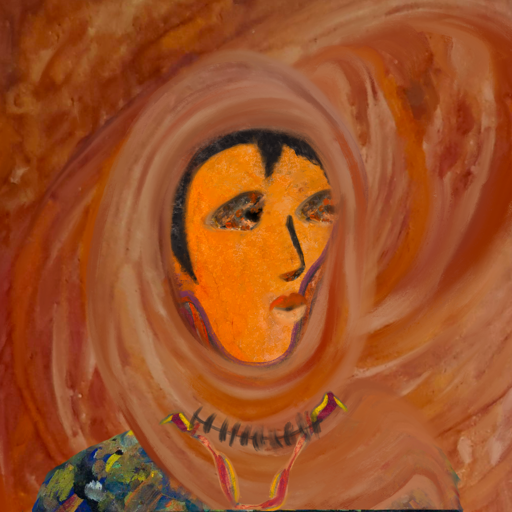
Background: Pious_Lady, Head And Neck Side: Hypocrite_w_Hair, Face Side: Gypsy_Queen, Bust: An_Impression, Hair Side: Roy_Bahadur, Head Accessory: Pious_Lady_Scarf, Second Necklace: Gypsy_Mother_1, Necklace: In_The_Sun, Baby: Blank